Question: I wrote a multithreaded program in which I am seeing some weird behavior. Below is the code.
'''
class Task implements Runnable {
private Command command;
private BlockingQueue<Integer> existPool;
private BlockingQueue<Integer> newPool;
private int existId;
private int newId;
public Task(Command command, BlockingQueue<Integer> pool1, BlockingQueue<Integer> pool2) {
this.command = command;
this.existPool = pool1;
this.newPool = pool2;
}
public void run() {
if(command.getDataCriteria().equals(PDSLnPConstants.DATA_CRITERIA_PREVIOUS)) {
try {
// Getting existing id from the pool
existId = existPool.take();
attributeGetSetMethod(existId);
} catch (Exception e) {
getLogger().log(LogLevel.ERROR, e.getLocalizedMessage());
} finally {
// And releasing that existing ID for re-use
existPool.offer(existId);
}
}
//Something wrong happening here
else if(command.getDataCriteria().equals(PDSLnPConstants.DATA_CRITERIA_NEW)) {
try {
// Getting new id from the pool
newId = newPool.take();
attributeGetSetMethod(newId);
} catch (Exception e) {
getLogger().log(LogLevel.ERROR, e.getLocalizedMessage());
} finally {
// And releasing that new ID for re-use
newPool.offer(newId);
}
}
}
}
'''
From the below code. above run method is getting called.
'''
for (int i = startRange; i <= endRange; i++) {
availableExistingIds.add(i);
}
for (int n = newStartRange; n <= newEndRange; n++) {
availableNewIds.add(n);
}
BlockingQueue<Integer> existIdPool = new ArrayBlockingQueue<Integer>(11, false, availableExistingIds);
BlockingQueue<Integer> newIdPool = new ArrayBlockingQueue<Integer>(21, false, availableNewIds);
GUID_ID_MAPPING = new LinkedHashMap<Integer, LinkedHashMap<Integer, String>>();
long startTime = System.currentTimeMillis();
long endTime = startTime + (durationOfRun*60*1000L);
// Running for particular duration of time
while(System.currentTimeMillis() <= endTime) {
Command nextCommand = getNextCommandToExecute();
Task nextCommandExecutorRunnable = new Task(nextCommand, existIdPool, newIdPool);
executorService.submit(nextCommandExecutorRunnable); // Submit it for execution
}
'''
One weird thing that I have just noticed is- In the below else if loop if you see my above code in run method 'if the command.getDataCriteria() is Previous' then also it gets entered in the else if block(which is for 'New') which shouldn't be happening right as I am doing a '.equals' check? Why this is happening?
'''
else if(command.getDataCriteria().equals(PDSLnPConstants.DATA_CRITERIA_NEW)) {
'''
Below is the image from my console.
in which you can clearly see, 'dataCriteria was New' and it went to 'PREVIOUS block'
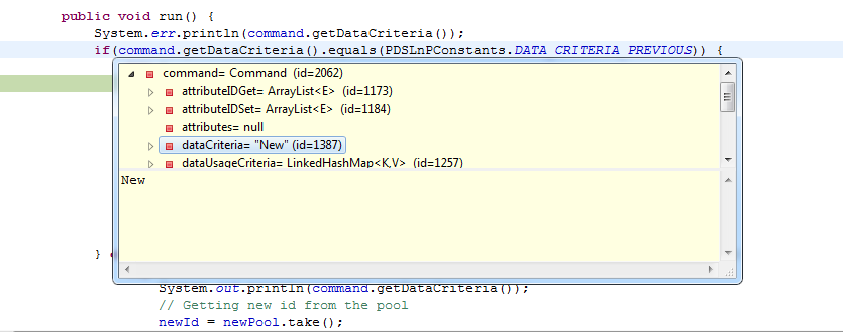
Answer: If your code is really
'''
if(command.getDataCriteria().equals(PDSLnPConstants.DATA_CRITERIA_PREVIOUS)) {
...
else if(command.getDataCriteria().equals(PDSLnPConstants.DATA_CRITERIA_NEW)) {
...
}
'''
Then it is not possible that both '...'s can get executed. It doesn't depend on synchronization, threads, a bad equals implementation, or anything else. There's something else you don't understand (is it really the same run() call that is in both?), or possibly something I don't understand about your problem statement (which is pretty confusing).